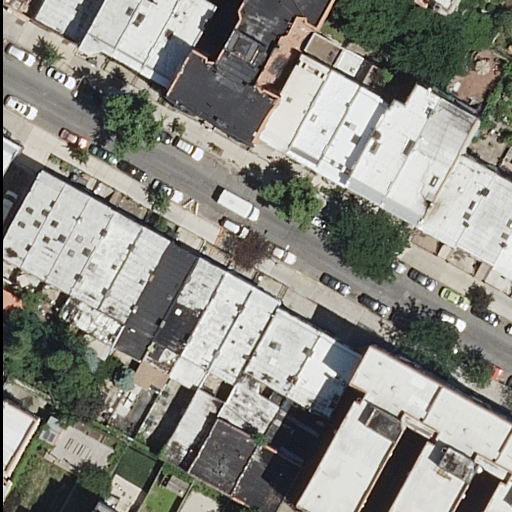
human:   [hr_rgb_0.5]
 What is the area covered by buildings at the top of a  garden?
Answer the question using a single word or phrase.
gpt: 3025m2

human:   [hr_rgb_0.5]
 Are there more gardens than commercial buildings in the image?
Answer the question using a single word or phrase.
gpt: yes

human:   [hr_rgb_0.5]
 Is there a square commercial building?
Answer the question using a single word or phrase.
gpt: no

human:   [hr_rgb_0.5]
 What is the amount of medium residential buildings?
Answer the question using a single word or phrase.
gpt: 22

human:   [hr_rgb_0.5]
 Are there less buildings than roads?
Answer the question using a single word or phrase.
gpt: no

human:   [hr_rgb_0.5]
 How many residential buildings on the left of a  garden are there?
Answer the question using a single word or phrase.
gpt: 9

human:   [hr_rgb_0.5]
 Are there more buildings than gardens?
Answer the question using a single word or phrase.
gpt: yes

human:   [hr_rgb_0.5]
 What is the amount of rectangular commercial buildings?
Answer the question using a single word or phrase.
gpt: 0

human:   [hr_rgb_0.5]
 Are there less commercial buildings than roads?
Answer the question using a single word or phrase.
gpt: yes

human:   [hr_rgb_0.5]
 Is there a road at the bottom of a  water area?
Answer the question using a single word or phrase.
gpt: no

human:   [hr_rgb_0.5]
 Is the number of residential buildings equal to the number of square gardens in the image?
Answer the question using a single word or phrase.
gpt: no

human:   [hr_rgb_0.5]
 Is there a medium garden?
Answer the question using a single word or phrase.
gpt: yes

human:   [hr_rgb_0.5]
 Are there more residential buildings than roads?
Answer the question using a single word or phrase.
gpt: yes

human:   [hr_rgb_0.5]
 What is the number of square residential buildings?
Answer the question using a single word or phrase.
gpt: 0

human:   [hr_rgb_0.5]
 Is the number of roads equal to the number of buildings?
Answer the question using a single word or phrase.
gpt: no

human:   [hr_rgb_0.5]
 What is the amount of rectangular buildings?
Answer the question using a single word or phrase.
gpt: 25

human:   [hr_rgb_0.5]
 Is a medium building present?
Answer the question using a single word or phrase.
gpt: yes

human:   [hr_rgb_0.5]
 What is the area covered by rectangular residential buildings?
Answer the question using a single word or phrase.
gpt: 3214m2

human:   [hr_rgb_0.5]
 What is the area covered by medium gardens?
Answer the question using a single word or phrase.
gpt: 309m2

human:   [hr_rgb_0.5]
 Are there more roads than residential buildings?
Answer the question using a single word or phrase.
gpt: no

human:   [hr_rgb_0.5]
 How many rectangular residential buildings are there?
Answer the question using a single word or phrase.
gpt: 25

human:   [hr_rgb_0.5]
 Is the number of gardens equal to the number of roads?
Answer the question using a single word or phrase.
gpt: no

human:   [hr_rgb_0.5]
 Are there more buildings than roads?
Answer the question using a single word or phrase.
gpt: yes

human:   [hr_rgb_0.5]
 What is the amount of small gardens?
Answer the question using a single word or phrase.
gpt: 1

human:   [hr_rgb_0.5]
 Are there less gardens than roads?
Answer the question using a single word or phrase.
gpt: no

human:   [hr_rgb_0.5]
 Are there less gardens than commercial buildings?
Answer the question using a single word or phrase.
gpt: no

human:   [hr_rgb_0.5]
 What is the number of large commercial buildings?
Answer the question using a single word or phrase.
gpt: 0

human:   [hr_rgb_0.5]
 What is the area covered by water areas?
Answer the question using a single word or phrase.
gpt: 0m2

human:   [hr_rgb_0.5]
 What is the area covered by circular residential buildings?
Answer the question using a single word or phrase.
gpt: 0m2

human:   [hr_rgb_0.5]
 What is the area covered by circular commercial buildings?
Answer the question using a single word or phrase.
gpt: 0m2

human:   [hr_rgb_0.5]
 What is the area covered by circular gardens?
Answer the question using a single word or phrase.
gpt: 0m2

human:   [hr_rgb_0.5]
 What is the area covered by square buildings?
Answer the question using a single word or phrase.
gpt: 0m2

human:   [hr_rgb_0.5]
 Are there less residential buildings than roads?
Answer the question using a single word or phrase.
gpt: no

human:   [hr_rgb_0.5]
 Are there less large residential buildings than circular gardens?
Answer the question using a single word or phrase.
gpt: no

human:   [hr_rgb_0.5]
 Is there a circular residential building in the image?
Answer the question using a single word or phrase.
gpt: no

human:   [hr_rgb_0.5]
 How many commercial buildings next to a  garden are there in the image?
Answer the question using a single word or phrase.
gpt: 0